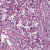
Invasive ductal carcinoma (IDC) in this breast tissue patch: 1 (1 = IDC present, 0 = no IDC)